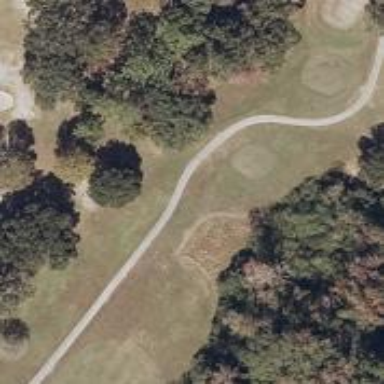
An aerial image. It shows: Path for golf carts.